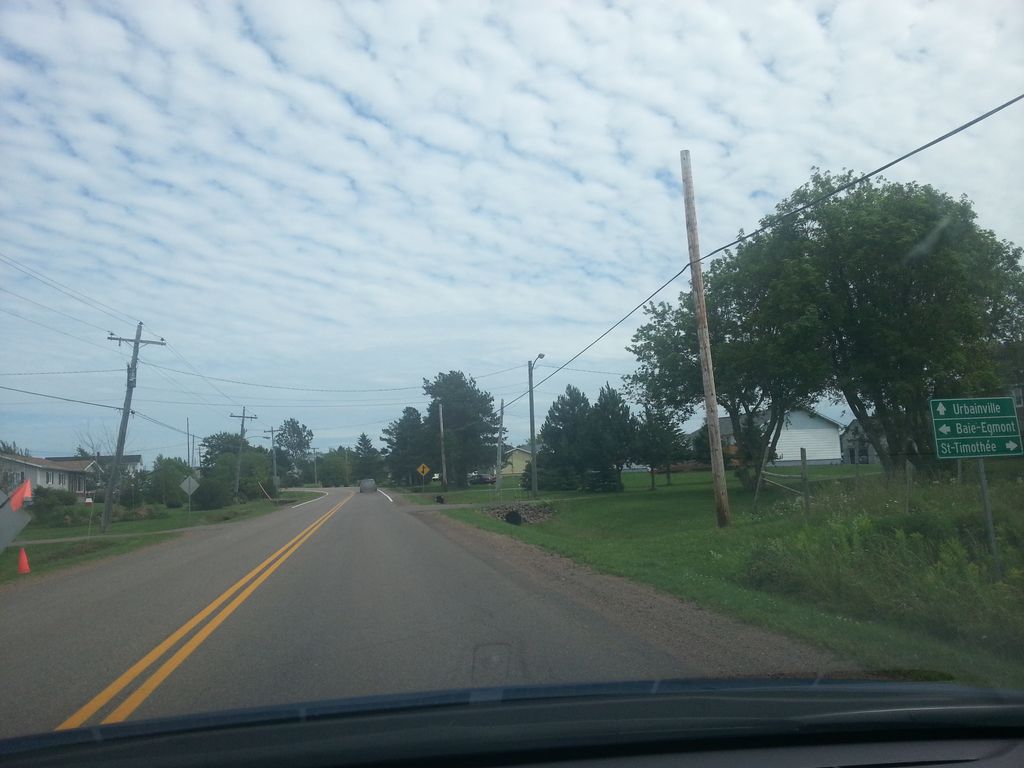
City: charlottetown